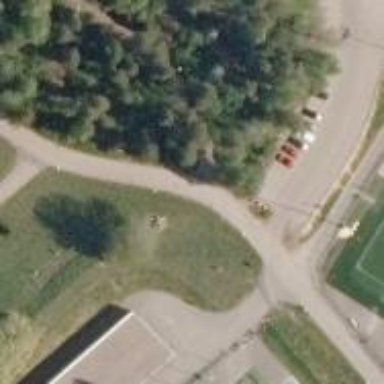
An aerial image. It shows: Fitness station in leisure land.